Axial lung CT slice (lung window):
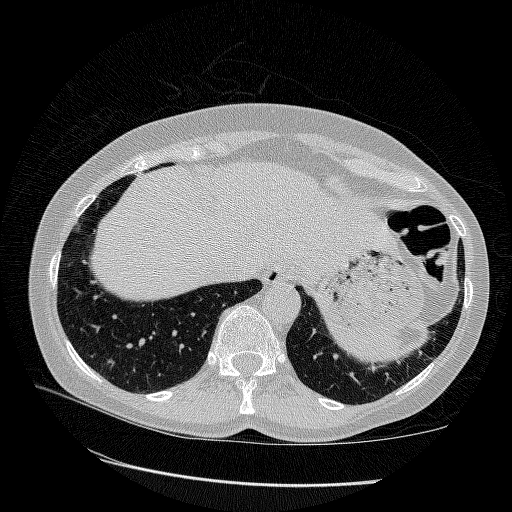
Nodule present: no